Interaction volume radius: 5 \u00c5
Interaction volume height: 20 \u00c5
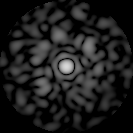
Disorder parameter: 0.8383